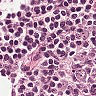
Metastatic tissue present: no